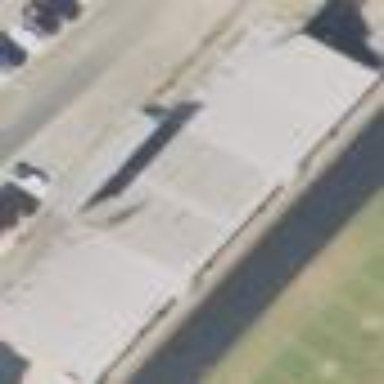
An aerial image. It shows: Building with bleachers on leisure land.